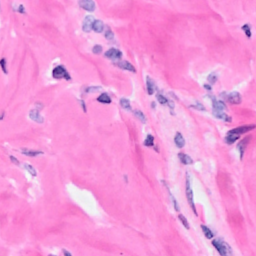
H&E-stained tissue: Breast